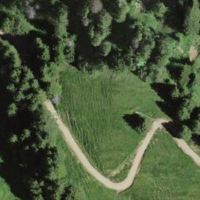
EUNIS habitat code: 44
Species observed at this site:
Briza media
Caltha palustris